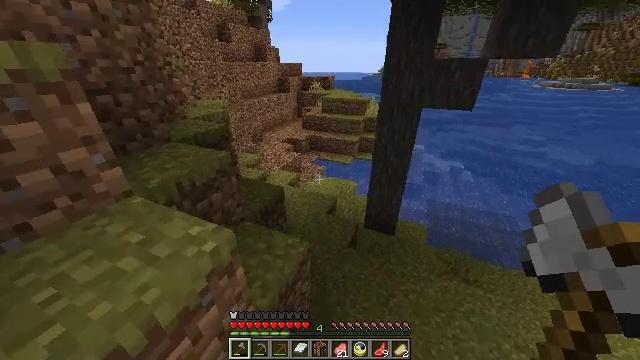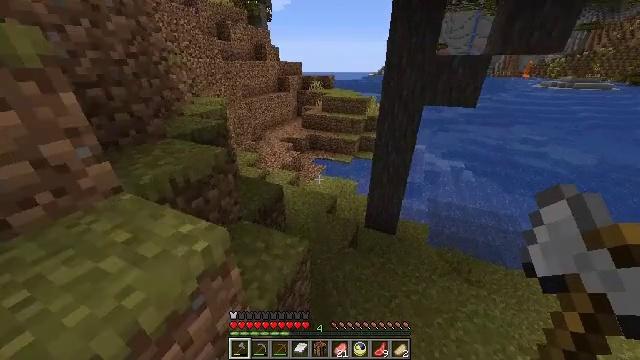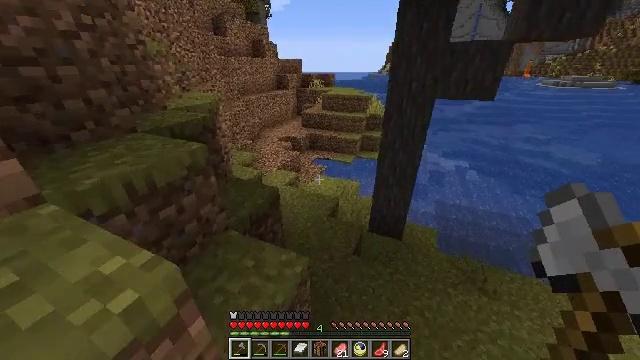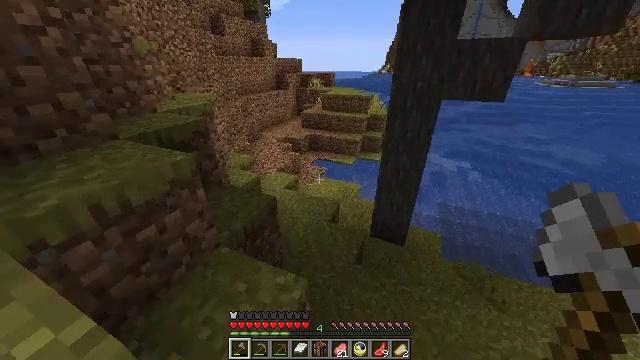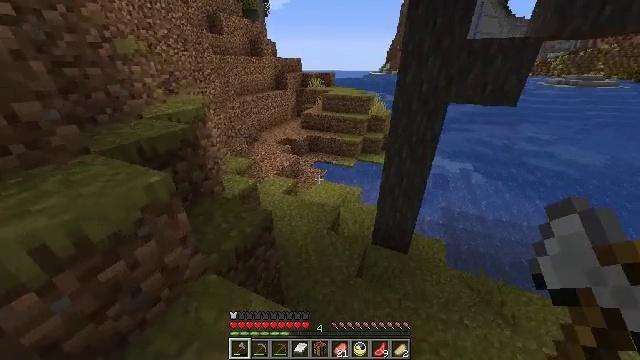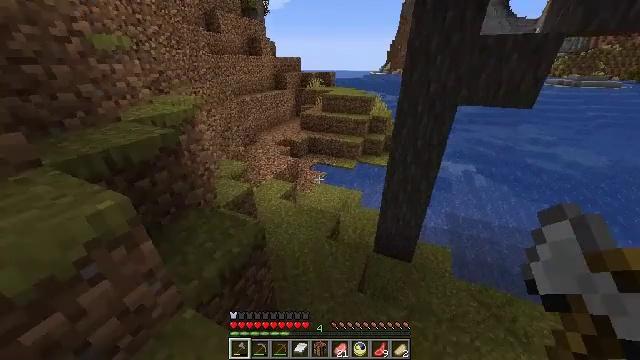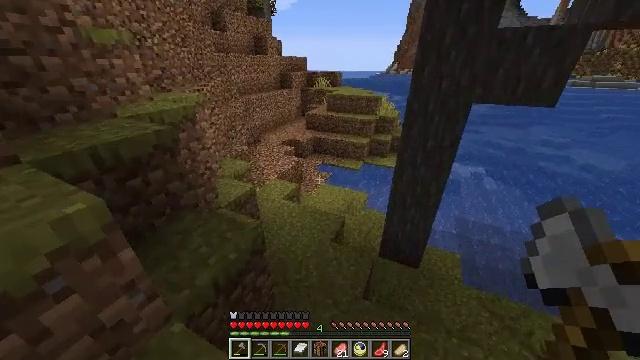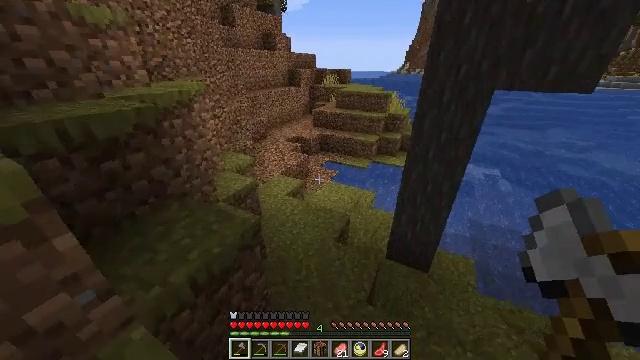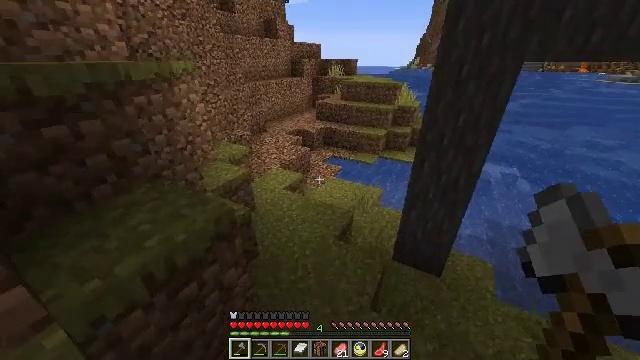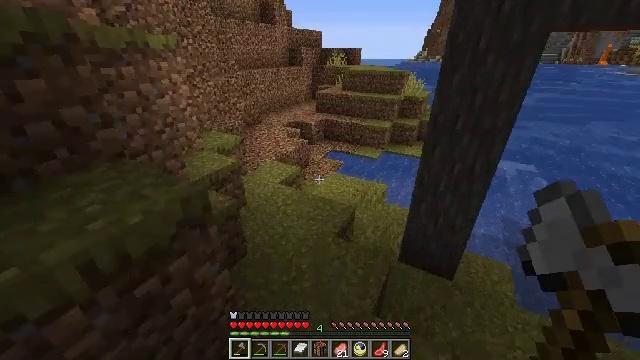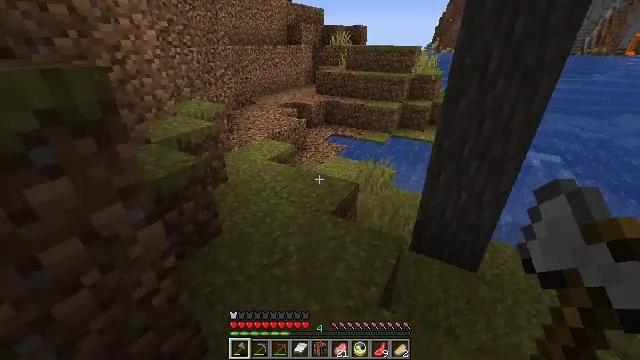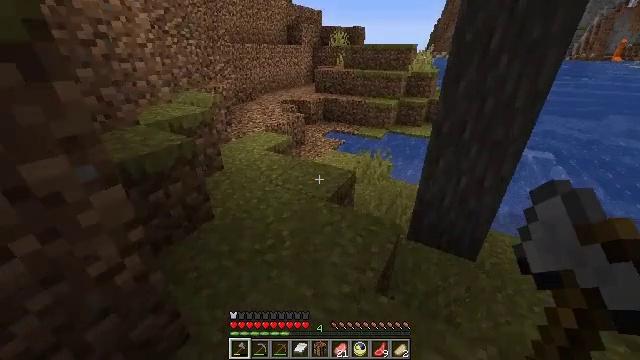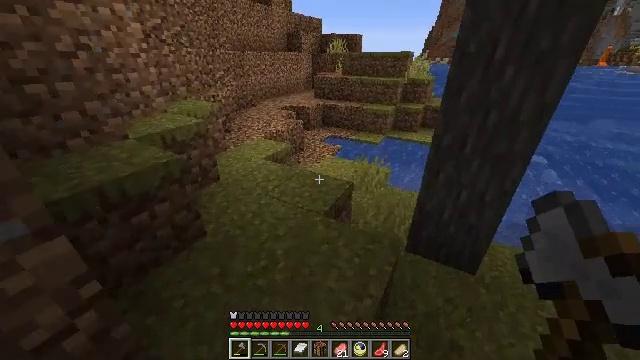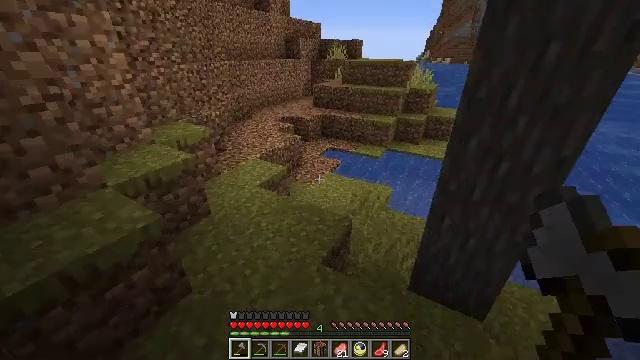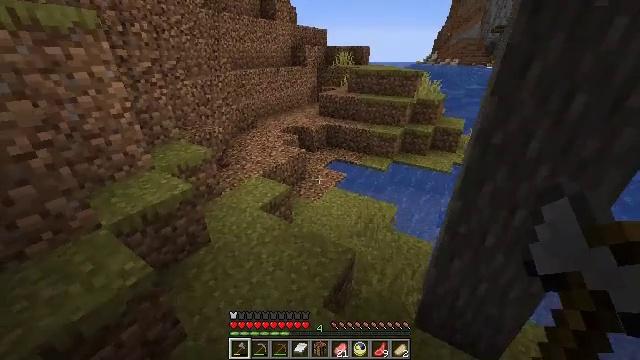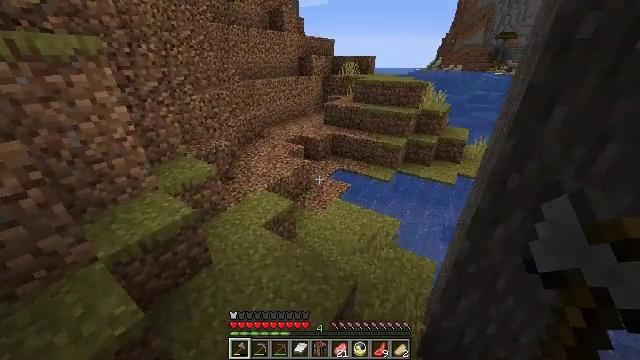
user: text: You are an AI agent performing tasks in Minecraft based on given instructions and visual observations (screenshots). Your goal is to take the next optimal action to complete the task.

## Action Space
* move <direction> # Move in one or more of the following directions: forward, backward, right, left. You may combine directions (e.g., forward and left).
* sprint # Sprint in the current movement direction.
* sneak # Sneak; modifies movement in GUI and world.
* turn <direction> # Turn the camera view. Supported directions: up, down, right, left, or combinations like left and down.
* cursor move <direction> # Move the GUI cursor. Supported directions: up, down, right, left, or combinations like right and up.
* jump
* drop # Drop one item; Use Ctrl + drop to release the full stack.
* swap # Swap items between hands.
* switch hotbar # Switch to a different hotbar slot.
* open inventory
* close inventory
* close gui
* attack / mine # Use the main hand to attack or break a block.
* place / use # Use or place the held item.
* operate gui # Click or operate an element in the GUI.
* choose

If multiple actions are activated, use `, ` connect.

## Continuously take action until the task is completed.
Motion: motion action
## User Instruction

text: Collect books by breaking the bookshelf.
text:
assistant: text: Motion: move forward, sprint
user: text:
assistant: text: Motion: move forward, sprint
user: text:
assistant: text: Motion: move forward, sprint
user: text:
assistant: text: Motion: move forward, sprint
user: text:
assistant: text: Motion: move forward, sprint
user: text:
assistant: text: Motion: move forward, sprint, turn left
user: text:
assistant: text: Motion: move forward, sprint, turn left, jump
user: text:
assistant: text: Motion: move forward, sprint, turn left, jump
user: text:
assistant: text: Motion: move forward, sprint, jump
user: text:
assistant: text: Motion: move forward, sprint, jump
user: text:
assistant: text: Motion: move forward, sprint, jump
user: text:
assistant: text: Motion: move forward, sprint, jump
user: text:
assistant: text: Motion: move forward, sprint, jump
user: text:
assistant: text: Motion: move forward, sprint, turn left, jump
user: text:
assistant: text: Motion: move forward, sprint, turn left, jump
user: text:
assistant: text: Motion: move forward, sprint, turn left, jump
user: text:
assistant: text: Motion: move forward, sprint, turn left, jump
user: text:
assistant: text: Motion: move forward, sprint, turn left, jump
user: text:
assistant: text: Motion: move forward, sprint, turn left, jump
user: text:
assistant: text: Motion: move forward, sprint, turn left, jump
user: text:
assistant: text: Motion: move forward and move left, sprint, turn left, jump
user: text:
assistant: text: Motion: move forward and move left, sprint, jump
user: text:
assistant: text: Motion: move forward and move left, sprint, jump
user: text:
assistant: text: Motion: move forward, sprint, jump
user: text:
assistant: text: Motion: move forward, sprint, jump
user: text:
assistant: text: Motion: move forward, sprint, jump
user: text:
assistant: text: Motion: move forward, sprint, jump
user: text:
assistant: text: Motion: move forward, sprint, jump
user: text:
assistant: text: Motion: move forward, sprint, turn right, jump
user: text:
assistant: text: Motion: move forward, sprint, turn right, jump